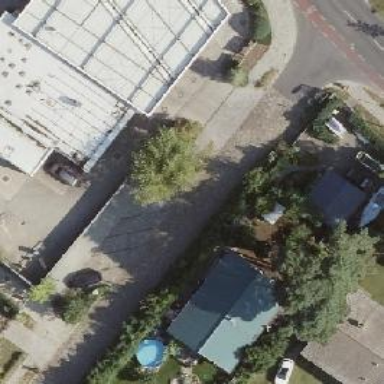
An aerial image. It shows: Diagonal street-side parking with sett surface in parking area.